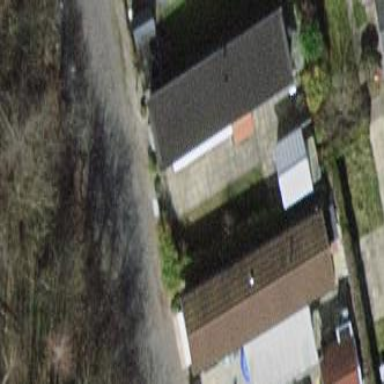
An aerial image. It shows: Static caravan building.